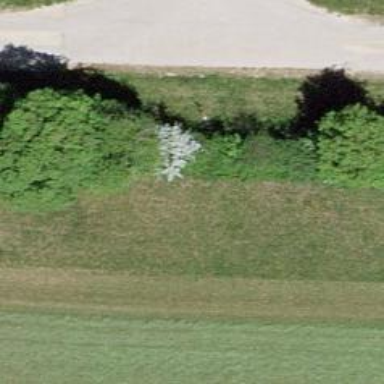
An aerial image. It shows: Hedge barrier.